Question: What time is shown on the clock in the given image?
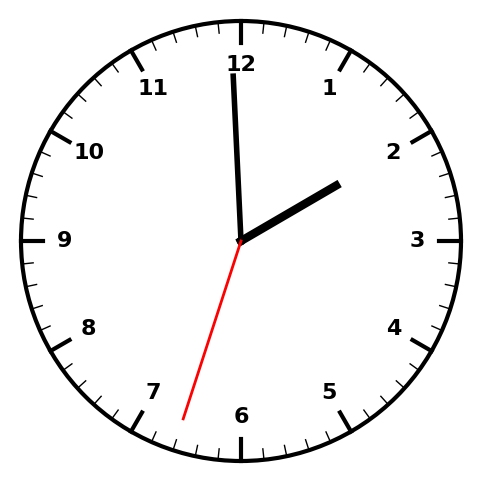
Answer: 01:59:33